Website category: jobs
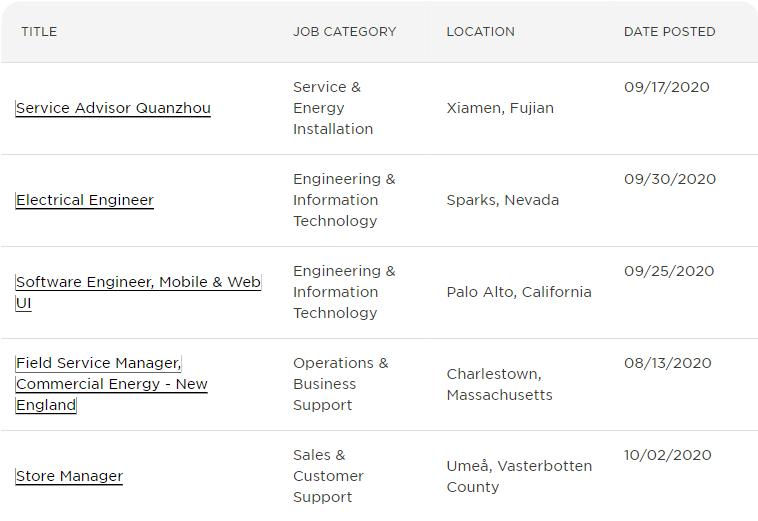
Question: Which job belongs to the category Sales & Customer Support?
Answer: Store Manager

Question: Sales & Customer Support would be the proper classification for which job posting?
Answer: Store Manager

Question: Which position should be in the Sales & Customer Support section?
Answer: Store Manager

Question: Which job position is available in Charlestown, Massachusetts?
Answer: Field Service Manager, Commercial Energy - New England

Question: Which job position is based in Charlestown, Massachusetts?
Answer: Field Service Manager, Commercial Energy - New England

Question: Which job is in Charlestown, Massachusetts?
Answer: Field Service Manager, Commercial Energy - New England

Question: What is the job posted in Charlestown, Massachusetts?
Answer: Field Service Manager, Commercial Energy - New England

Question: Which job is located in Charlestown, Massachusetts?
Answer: Field Service Manager, Commercial Energy - New England

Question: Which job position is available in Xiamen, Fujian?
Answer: Service Advisor Quanzhou

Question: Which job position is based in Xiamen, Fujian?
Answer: Service Advisor Quanzhou

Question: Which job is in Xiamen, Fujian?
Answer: Service Advisor Quanzhou

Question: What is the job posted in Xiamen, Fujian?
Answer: Service Advisor Quanzhou

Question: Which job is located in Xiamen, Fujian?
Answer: Service Advisor Quanzhou

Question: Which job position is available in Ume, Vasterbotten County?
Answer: Store Manager

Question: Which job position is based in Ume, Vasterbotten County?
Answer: Store Manager

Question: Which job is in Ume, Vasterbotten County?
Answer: Store Manager

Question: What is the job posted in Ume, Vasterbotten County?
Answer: Store Manager

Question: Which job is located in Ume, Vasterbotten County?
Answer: Store Manager

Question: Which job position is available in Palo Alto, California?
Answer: Software Engineer, Mobile & Web UI

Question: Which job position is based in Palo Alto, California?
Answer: Software Engineer, Mobile & Web UI

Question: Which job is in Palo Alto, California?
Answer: Software Engineer, Mobile & Web UI

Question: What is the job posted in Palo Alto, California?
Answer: Software Engineer, Mobile & Web UI

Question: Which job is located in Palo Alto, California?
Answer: Software Engineer, Mobile & Web UI

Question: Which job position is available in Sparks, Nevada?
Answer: Electrical Engineer

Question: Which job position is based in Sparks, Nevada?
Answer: Electrical Engineer

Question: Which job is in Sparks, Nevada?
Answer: Electrical Engineer

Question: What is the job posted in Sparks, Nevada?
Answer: Electrical Engineer

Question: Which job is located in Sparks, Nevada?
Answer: Electrical Engineer